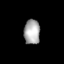
Tissue: lung
Cell type: Epithelial cells
Senescence score: 0.2202
Nuclear area (px): 393
Mean DAPI intensity: 168.873